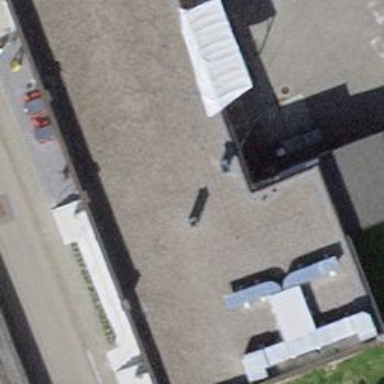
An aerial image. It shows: Events venue.